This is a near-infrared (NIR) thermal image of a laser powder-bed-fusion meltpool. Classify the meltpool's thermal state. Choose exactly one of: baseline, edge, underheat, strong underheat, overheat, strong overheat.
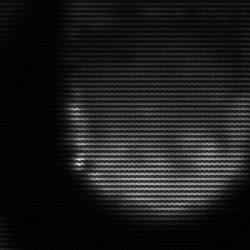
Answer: edge